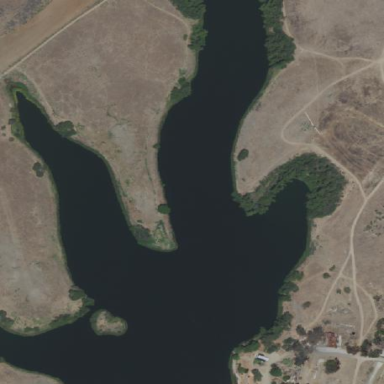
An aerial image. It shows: Reservoir of water.